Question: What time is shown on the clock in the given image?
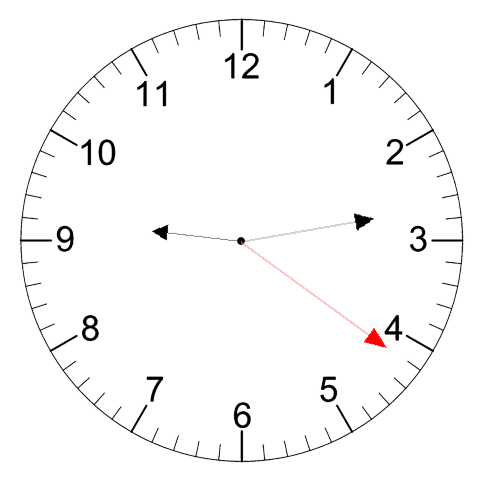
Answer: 09:13:21